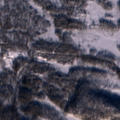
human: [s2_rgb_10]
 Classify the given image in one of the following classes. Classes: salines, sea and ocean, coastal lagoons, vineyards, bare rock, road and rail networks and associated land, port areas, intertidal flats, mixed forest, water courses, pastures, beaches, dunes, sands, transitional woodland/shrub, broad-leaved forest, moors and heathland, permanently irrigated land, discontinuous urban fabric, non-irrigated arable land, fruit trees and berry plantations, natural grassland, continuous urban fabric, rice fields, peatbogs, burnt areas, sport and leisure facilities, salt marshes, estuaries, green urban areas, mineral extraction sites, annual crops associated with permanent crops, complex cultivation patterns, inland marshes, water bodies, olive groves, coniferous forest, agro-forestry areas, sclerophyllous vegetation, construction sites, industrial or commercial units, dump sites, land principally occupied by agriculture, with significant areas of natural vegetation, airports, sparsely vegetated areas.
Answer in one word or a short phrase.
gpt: coniferous forest, mixed forest, transitional woodland/shrub